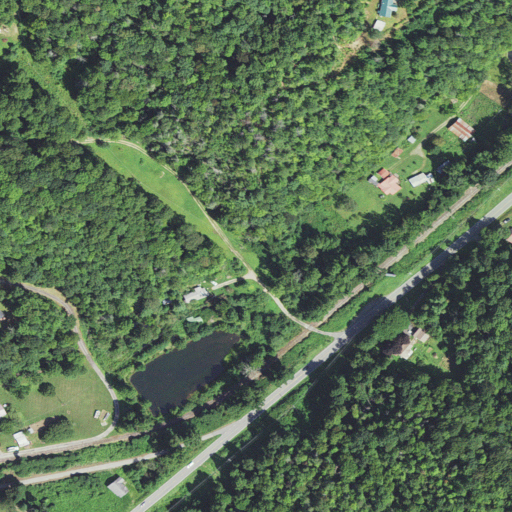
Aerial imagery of valley in North Carolina named Trim Cove containing mixed forest, open development, deciduous forest, shrub, low intensity development, pasture, medium intensity development, open water, barren land, and evergreen forest